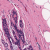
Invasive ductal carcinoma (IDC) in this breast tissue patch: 0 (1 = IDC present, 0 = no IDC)